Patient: sex M, age 43
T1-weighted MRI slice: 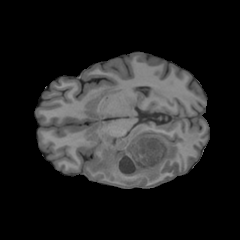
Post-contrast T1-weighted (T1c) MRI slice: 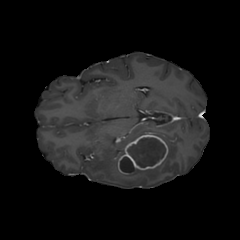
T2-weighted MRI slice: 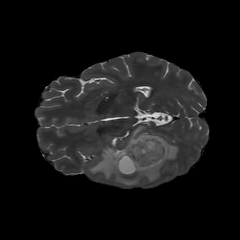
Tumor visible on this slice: yes
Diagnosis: Glioblastoma, IDH-wildtype
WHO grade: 4